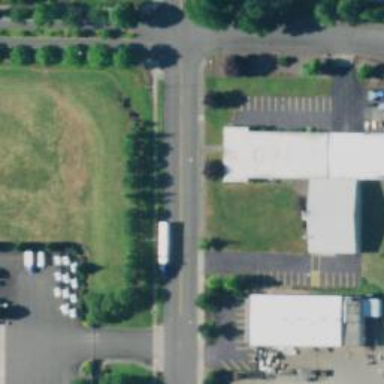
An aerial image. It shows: Commercial building.